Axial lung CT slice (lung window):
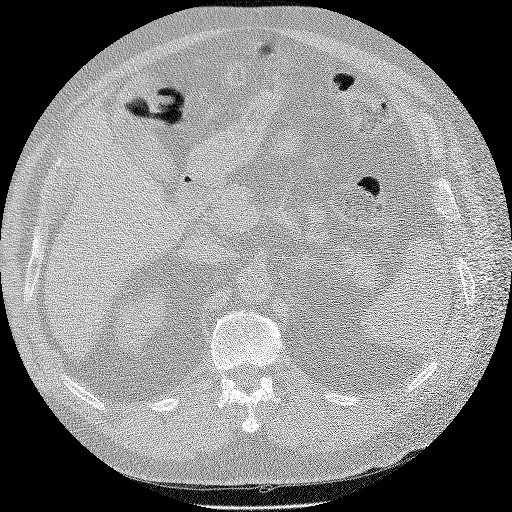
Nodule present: no